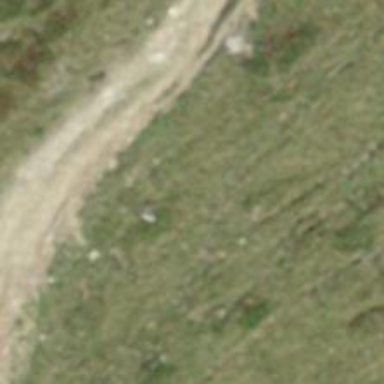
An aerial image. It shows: Downhill piste of intermediate difficulty.